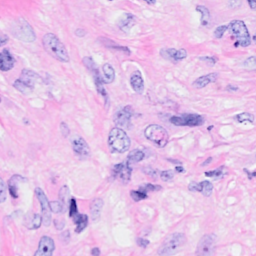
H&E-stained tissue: Breast